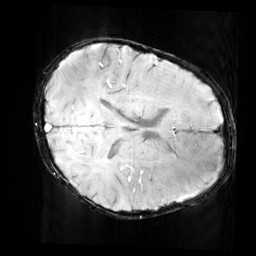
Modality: SWI
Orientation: axial
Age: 10
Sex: male
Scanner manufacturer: siemens
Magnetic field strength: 3 T
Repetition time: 0.027 s
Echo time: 0.02 s